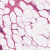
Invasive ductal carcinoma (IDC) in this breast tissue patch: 0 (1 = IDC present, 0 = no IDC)